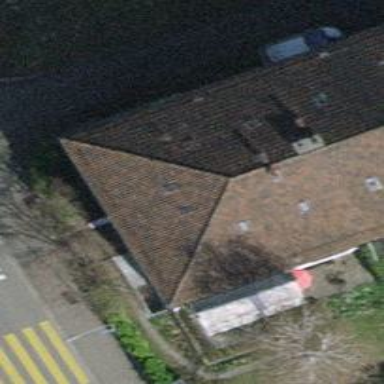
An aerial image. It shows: Hipped-roof building with apartments.